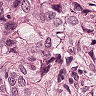
Metastatic tissue present: yes